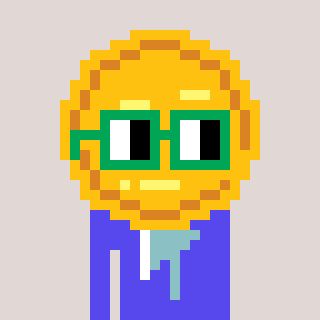
a pixel art character with square green glasses, a medal-shaped head and a computerblue-colored body on a warm background